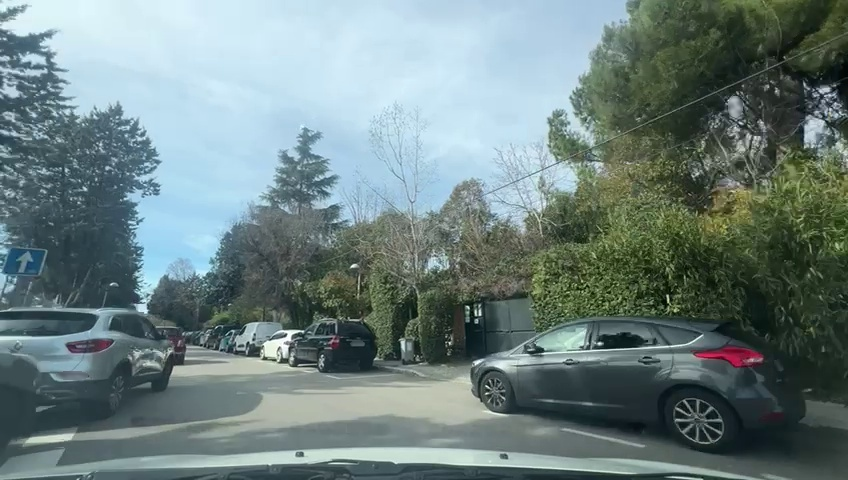
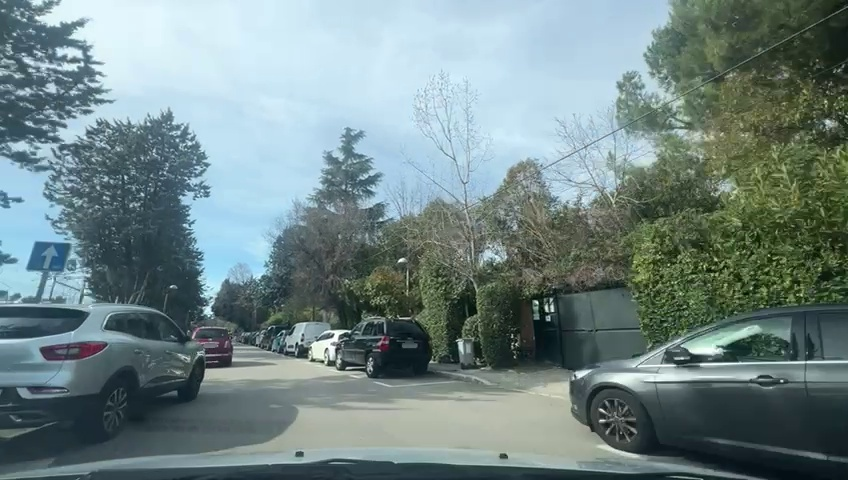
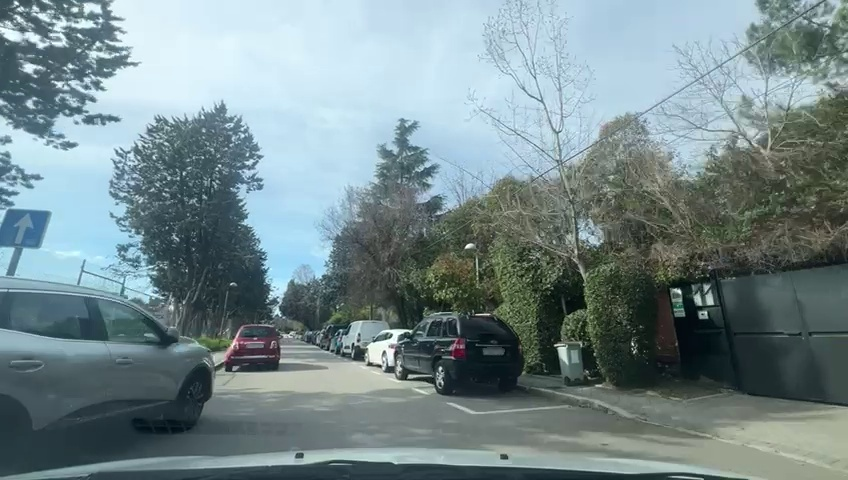
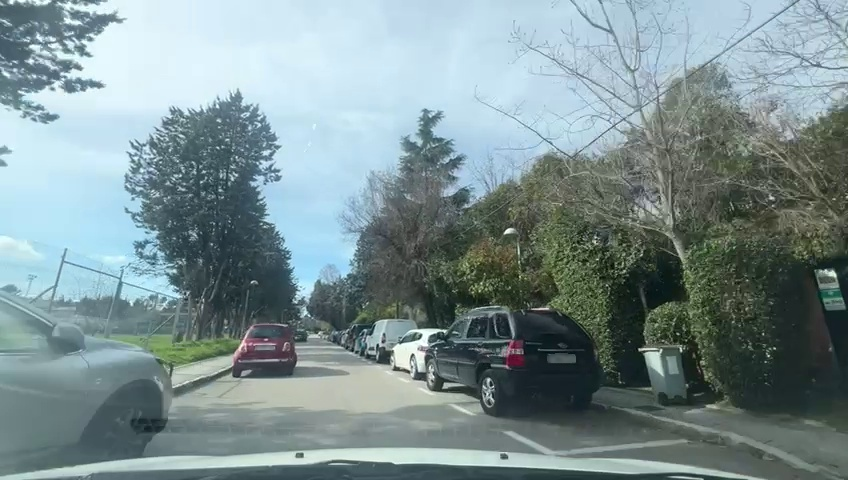
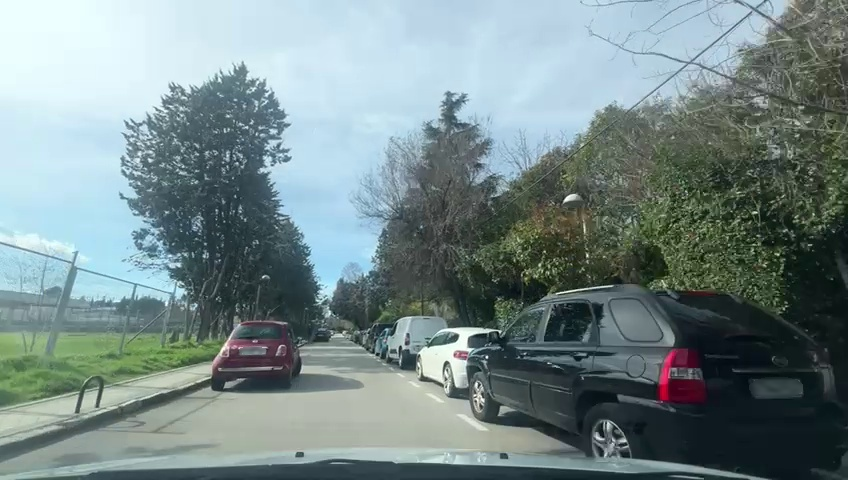
Situation: Lateral parked car
Question: Are vehicles present on the right side of the ego lane?
Answer: Yes
Reasoning: There are vehicles present on the right side of the ego lane

Situation: Lateral parked car
Question: Are vehicles parked parallel or perpendicular to the roadway near the ego lane?
Answer: Yes
Reasoning: Several cars are parked in parallel near the ego lane

Situation: Lateral parked car
Question: Does the environment indicate an urban road where curbside parking is permitted?
Answer: Yes
Reasoning: The environment indicates clearly that the ego car is in urban environment

Situation: Lateral parked car
Question: Is the ego vehicle traveling in a middle lane with traffic lanes on both sides?
Answer: No
Reasoning: There are not traffic lanes in etiher side just vehicles parked

Situation: Lateral parked car
Question: Are vehicles present on the left side of the ego lane?
Answer: Yes
Reasoning: There are clearly vehicles in the left side of the road